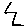
Label: zigzag